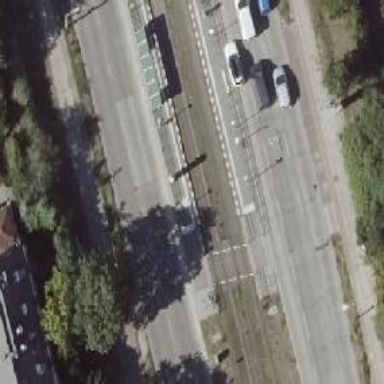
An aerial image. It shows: Tram stop.